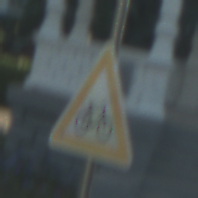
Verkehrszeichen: RadverkehrLinks
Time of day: SunriseSunset
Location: Outdoor (Suburban)
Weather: PartlyCloudy
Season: NotSpecified
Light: Natural